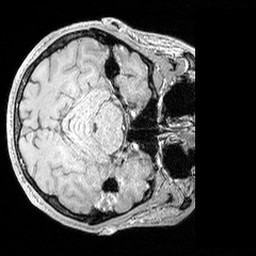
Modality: MP2RAGE
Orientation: axial
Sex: male
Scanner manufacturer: siemens
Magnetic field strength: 3 T
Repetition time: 5 s
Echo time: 0.00292 s